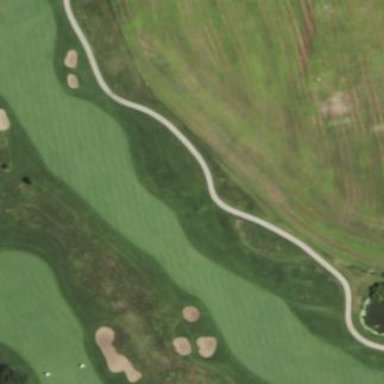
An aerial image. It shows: Rough area on grassy golf course.